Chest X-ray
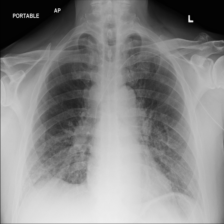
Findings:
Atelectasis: negative
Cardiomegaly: negative
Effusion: negative
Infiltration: negative
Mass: negative
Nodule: positive
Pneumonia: negative
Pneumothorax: negative
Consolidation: negative
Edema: negative
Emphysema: negative
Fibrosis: negative
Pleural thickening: negative
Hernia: negative